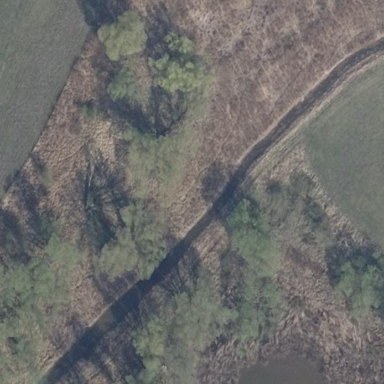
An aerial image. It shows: Reedbed in wetland area.